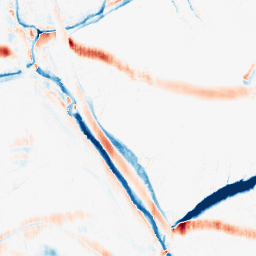
Category: morphological
Decomposition family: morphological_ellipse
Decomposition parameters: operation: average
width: 20
height: 5
Upsampling method: edge_directed
Upsampling parameters: scale: 2
Upsampling scale: 2